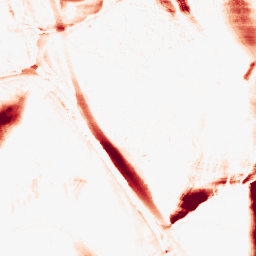
Category: morphological
Decomposition family: morphological_ellipse
Decomposition parameters: operation: opening
width: 10
height: 50
Upsampling method: quartic
Upsampling parameters: scale: 4
Upsampling scale: 4